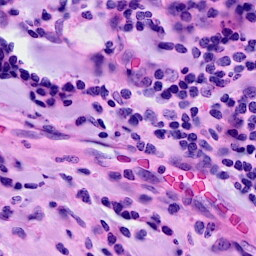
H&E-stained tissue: Breast